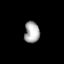
Tissue: lung
Cell type: Endothelial cells
Senescence score: 0.6164
Nuclear area (px): 316
Mean DAPI intensity: 169.889